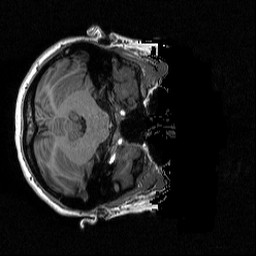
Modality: T1w
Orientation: axial
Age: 20
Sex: female
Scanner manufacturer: siemens
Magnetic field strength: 3 T
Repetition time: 2.3 s
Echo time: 0.00298 s